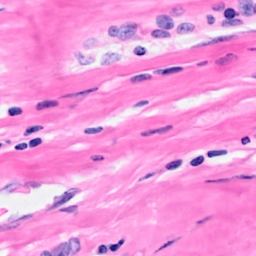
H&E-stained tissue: Breast